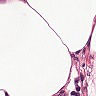
Metastatic tissue present: no